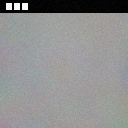
Screen state: on